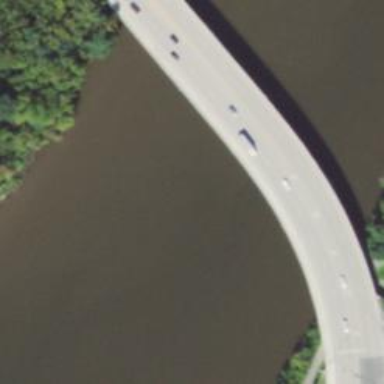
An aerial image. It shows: Footway on bridge.